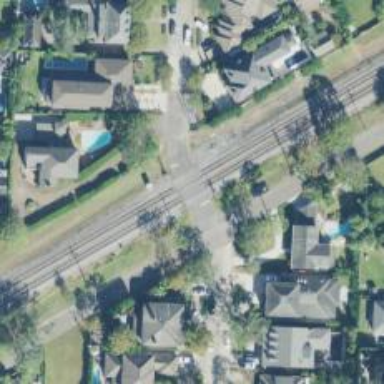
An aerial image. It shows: Railway level crossing.